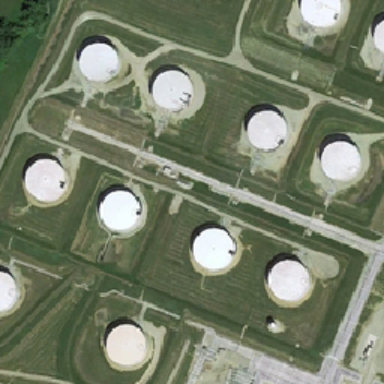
The white roof of the building was razed to the ground .